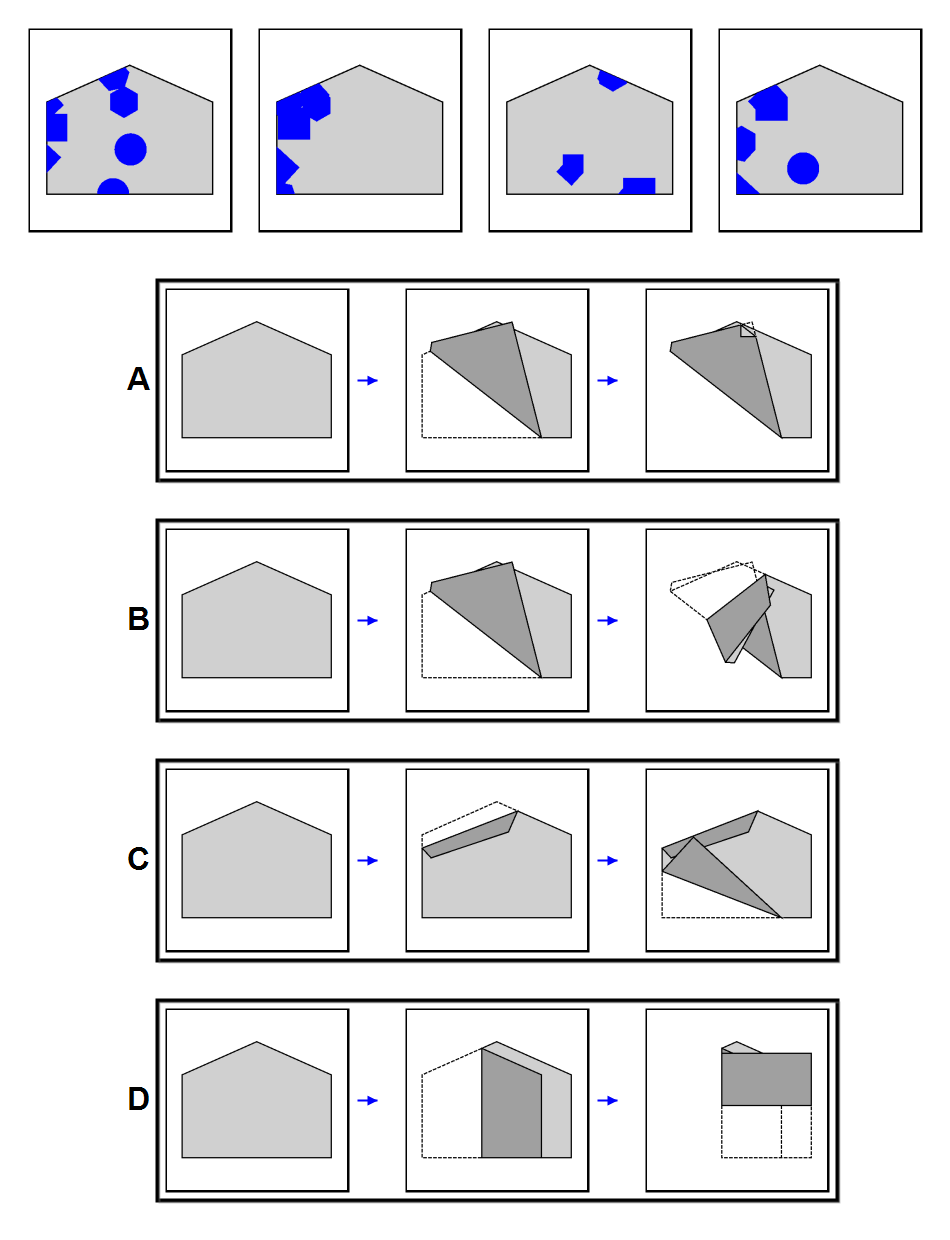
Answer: C